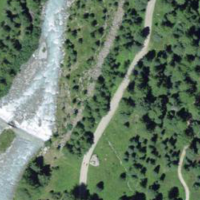
EUNIS habitat code: 43
Species observed at this site:
Juniperus communis
Campanula barbata
Polemonium caeruleum
Phyteuma betonicifolium
Silene nutans
Periparus ater